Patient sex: M
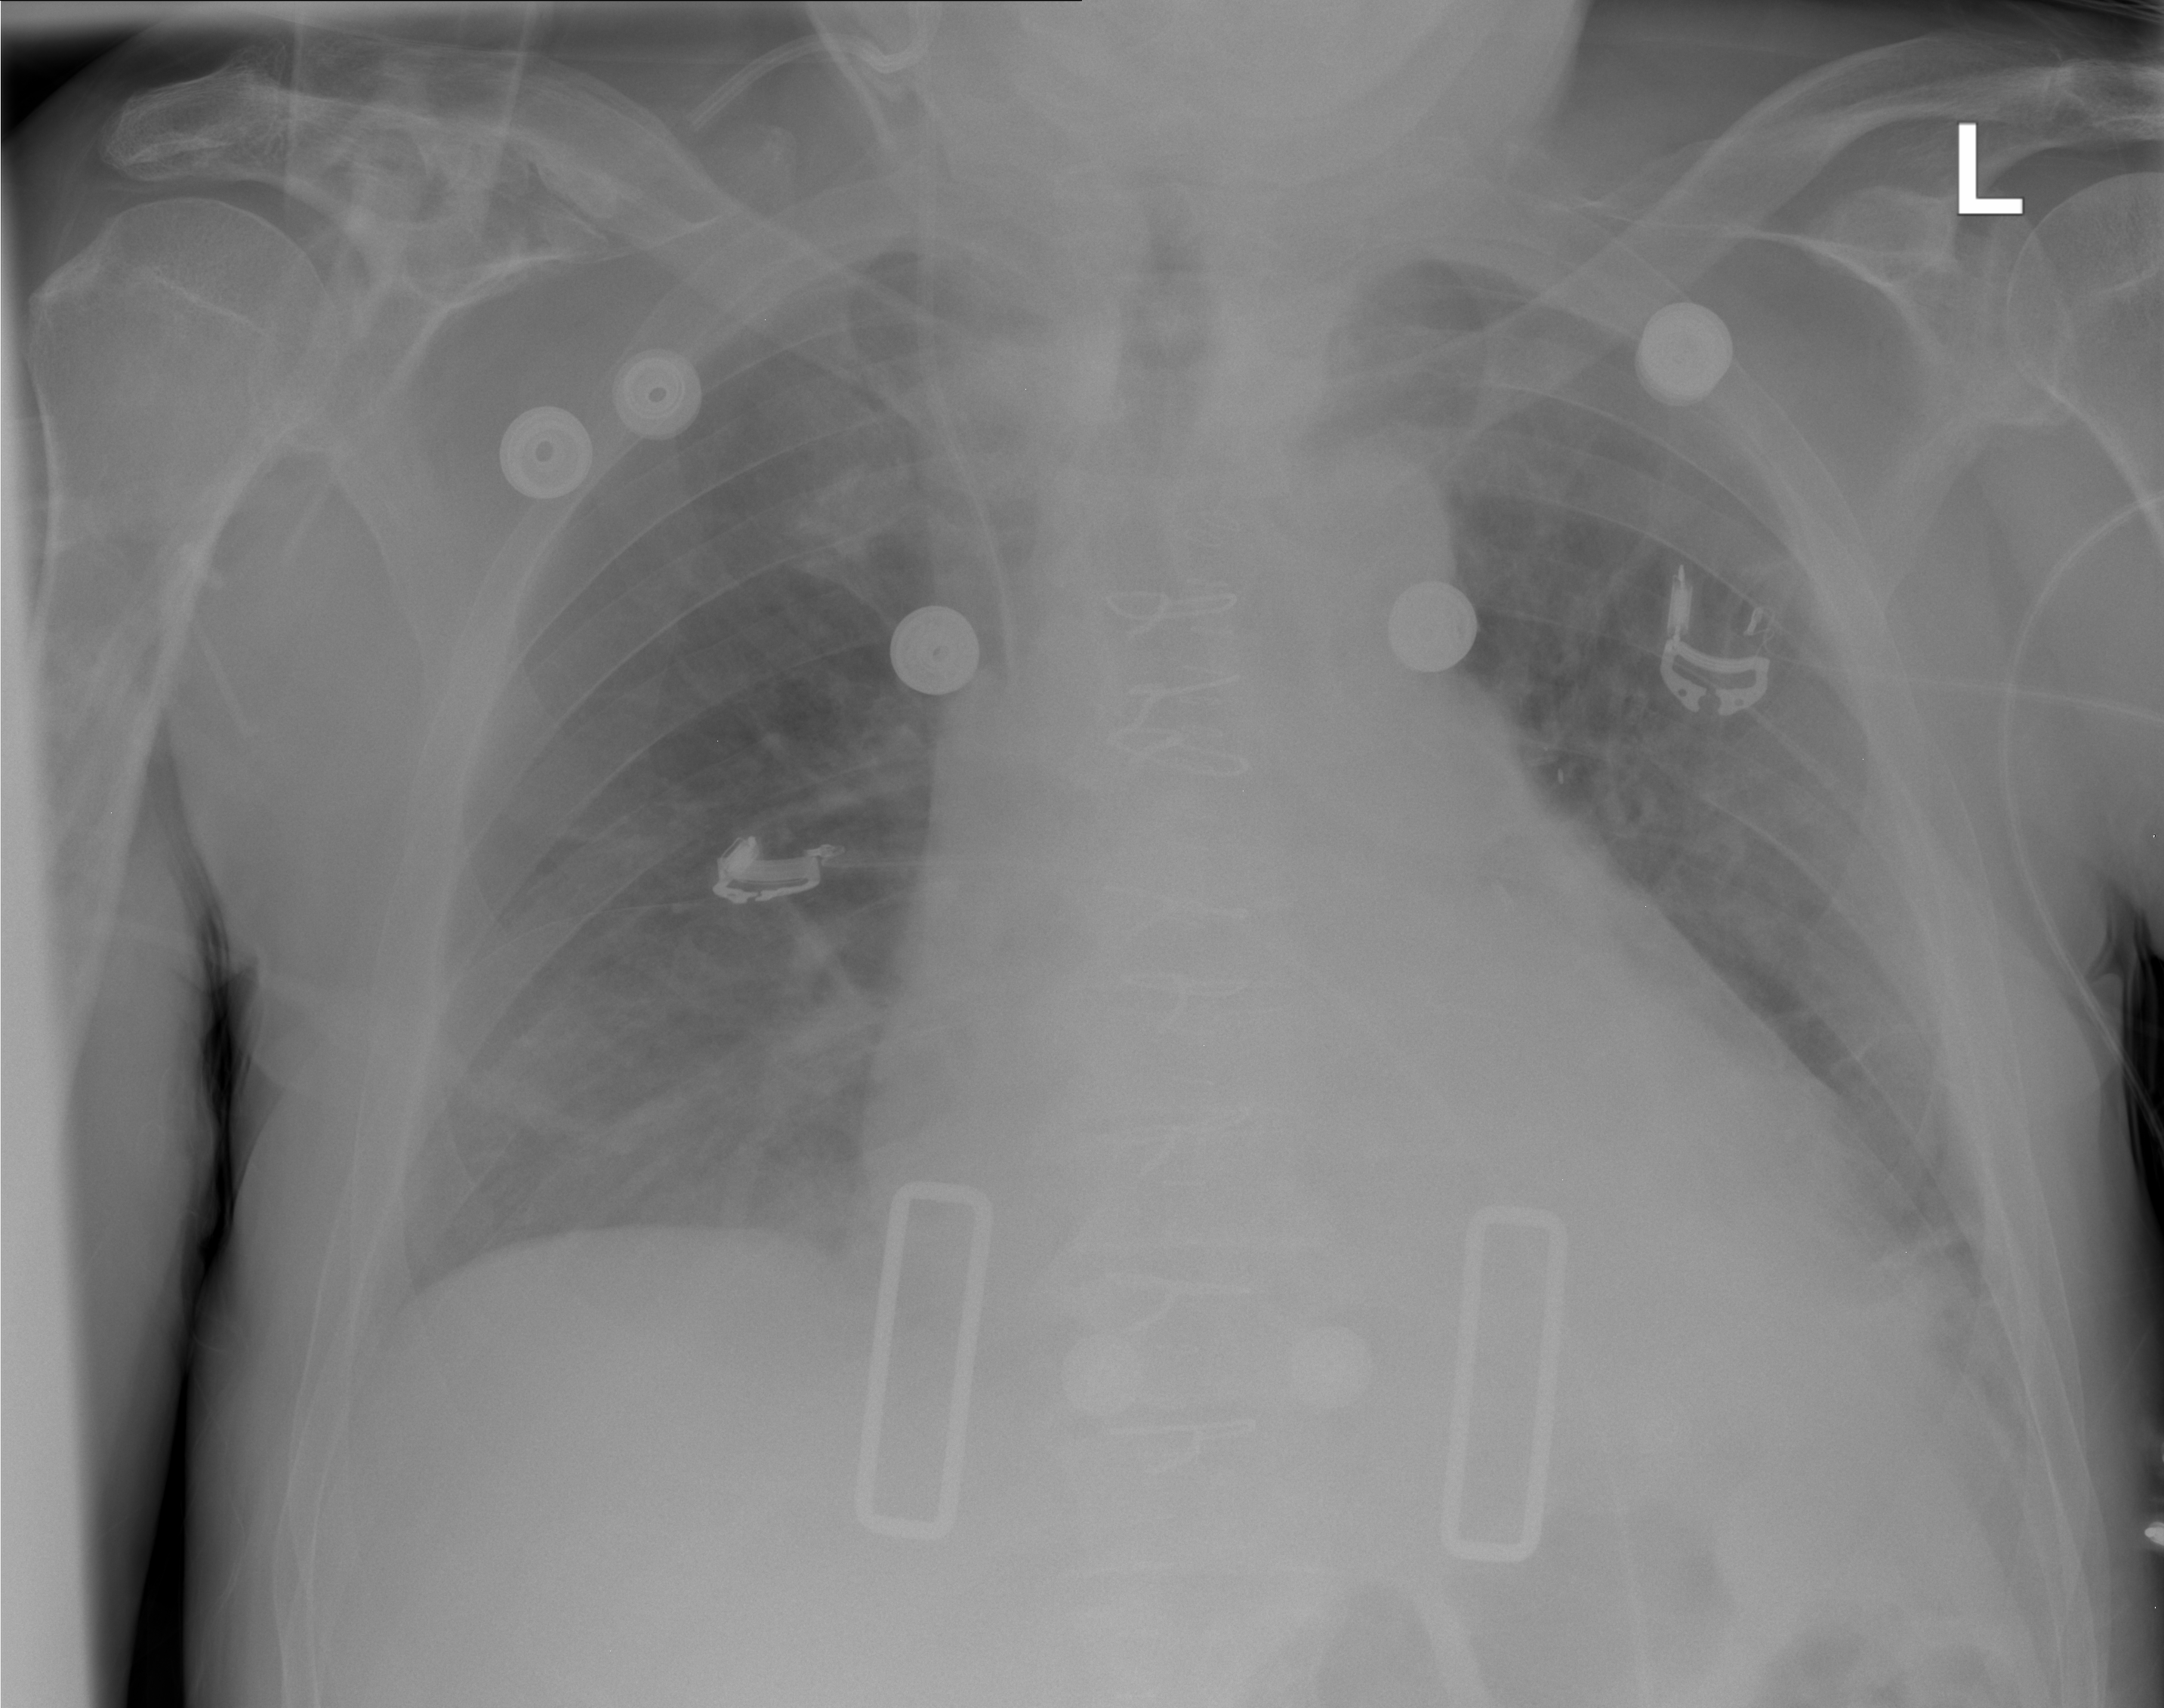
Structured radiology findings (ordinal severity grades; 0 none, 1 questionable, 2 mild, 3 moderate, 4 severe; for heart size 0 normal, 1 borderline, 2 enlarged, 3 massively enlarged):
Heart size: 2
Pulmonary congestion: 2
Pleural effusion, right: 0
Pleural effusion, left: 2
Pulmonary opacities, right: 0
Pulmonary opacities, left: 0
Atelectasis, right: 0
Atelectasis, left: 2